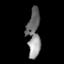
Tissue: lung
Cell type: Epithelial cells
Senescence score: 0.2224
Nuclear area (px): 613
Mean DAPI intensity: 125.023